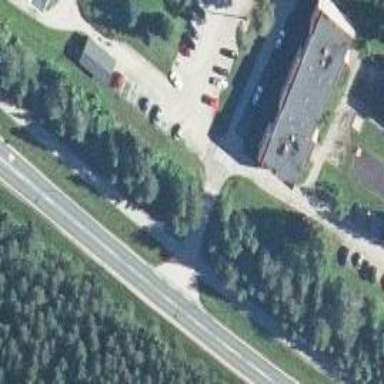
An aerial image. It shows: Unmarked asphalt crossing on cycleway road.